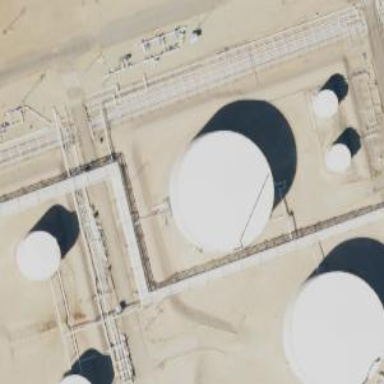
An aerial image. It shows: Storage tank that is man-made.